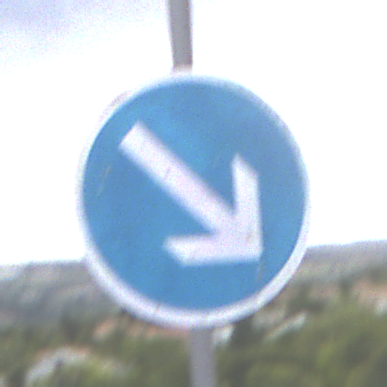
Verkehrszeichen: VorgeschriebeneVorbeifahrtRechts
Umgebung: Outdoor, Suburban
Tageszeit: MorningAfternoon
Wetter: PartlyCloudy
Licht: Natural
Jahreszeit: NotSpecified
Kontrast: LowContrast